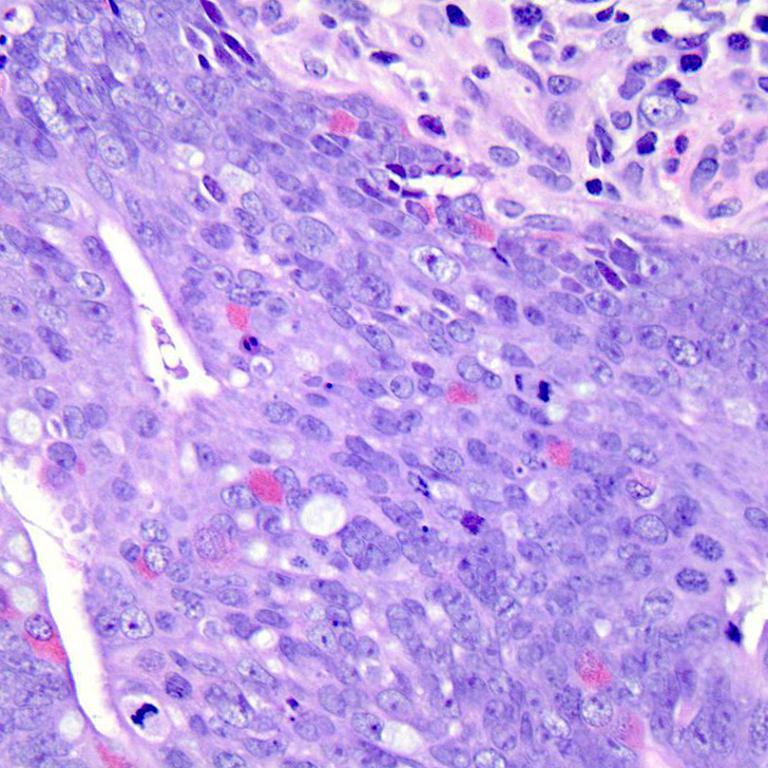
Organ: colon
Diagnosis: adenocarcinomas